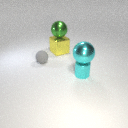
large yellow metal cube to the right of small gray rubber sphere